Question: I have an array which stores Some section Names Like a,b,c and in each section there are questions like 'a' section contains q1,q2,q3. First i get those sections from myDB and then pass those section ID's to find questions query.
And Each Question has Score. Now what i want is the question which has 0 achieved score but have some applicable Score. i want those sections and their questions one by one.
This piece of code is working fine.
See Below
'''
<?php
$sectionIDs = $obj->getSectionIDs($formatID); //section ID array starting from 225
$sectionNames = $obj->getSectionNames($formatID);
for($i=0; $i<count($sectionIDs); $i++)
{
$section_name_print_check ="" ;
$question_ids = $obj->getQuestionID($formatID,$sectionIDs[$i]);
$questionName = $obj->getQuestionName($formatID,$sectionIDs[$i]);
for($j=0; $j<count($question_ids); $j++)
{
$score_achieved = $obj->getScore_least($question_ids[$j],$formatID,$last_waveID,$received_ID);
$score_applicable = $obj->getScore_least_applicabe($question_ids[$j],$formatID,$last_waveID,$received_ID);
if($score_achieved == 0 && $score_applicable != 0)
{
if($section_name_print_check == "" )
{
$final_result_arr[$k]["SectionName"] = $sectionNames[$i];
$section_name_print_check = $sectionNames[$j];
}
$final_result_arr[$k]["QuestionName"] = $questionName[$j];
$k++;
}
}
}
?>
'''
But in Retrieval i got some issues like extra table row. How can i get over rid of this problem. I got second echo each time. What i want is to get this echo only when new section comes.
Retrieval Code:
'''
for($i=0; $i<count($final_result_arr); $i++)
{
echo '<tr style="background-color:#6F6; font-weight:bold;"><td style="width:700px;" colspan="4">'.$final_result_arr[$i]["SectionName"].'</td></tr>';
echo '<tr><td style="width:15px;">Sr.</td><td width="399px"></td><td style="width:143px;" align="center">Achieved Score</td><td style="width:143px;" align="center">Applicable Score</td></tr>';
echo '<tr><td style="width:15px;">'.++$serial.'</td><td style="width:399px;">'.$final_result_arr[$i]["QuestionName"].'</td><td align="center" style="width:143px;">0%</td><td align="center" style="width:143px;">100%</td></tr>';
echo '<tr><td colspan="5" style="height:25px;"></td></tr>';
}
'''
The Output is:

Here i got Extra Table Row instead of getting one by one sections and question.
What could be possible solution for this problem? Should i change my array into simple array or should i change my display section? Any Help! Thanks in Advance
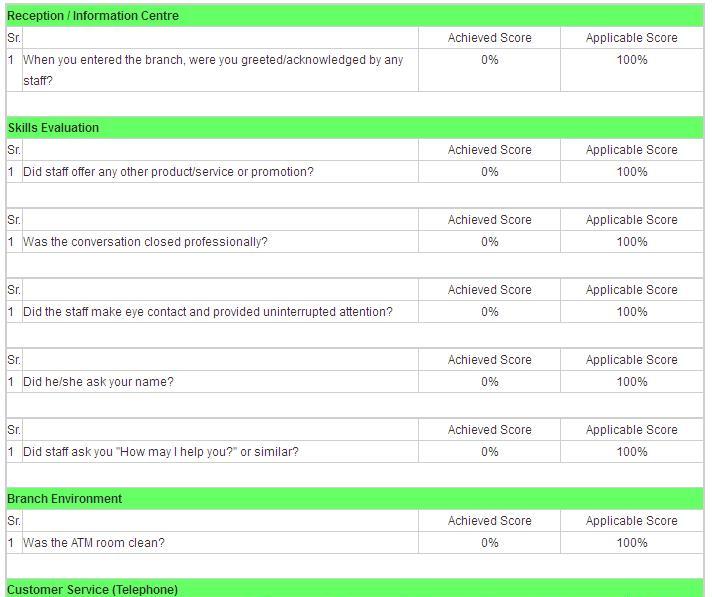
Answer: First off, your retrieval code is not the same as your output picture as your retrieval code would also show the green section bar for every question aswell.
Second, I suggest setting up your array in a different way. Your current structure:
'''
array[0] => (
array[0] => (['SectionName'] = "Skills Evaluation")
array[1] => (['QuestionName'] = "Did staff offer any other product?")
)
array[1] => (
array[0] => (['SectionName'] = "Skills Evaluation")
array[1] => (['QuestionName'] = "Was the conversation closed professionaly?")
)
'''
This means that whenever you have multiple questions per section you store the section name multiple times. Your current code assumes that the questions will all be sorted correctly. If your array is not at any point sorted correctly, your code will not display the questions per section.
You could go for a structure where you use the section as a key to an array with questions.
'''
$final_result_arr['SectionName'][$indexOfQuestion] = "Question";
array['Skills Evaluation'] => (
array['Skills Evaluation'][0] = "Question"
array['Skills Evaluation'][1] = "Another question"
)
array['Branch environment'] => (
array['Branch enviroment'][0] = "Question"
)
'''
With a structure like this you could then fetch the output like this:
'''
foreach ($final_result_arr as $section => $questions)
{
echo '<tr style="background-color:#6F6; font-weight:bold;"><td style="width:700px;" colspan="4">'.$section.'</td></tr>';
echo '<tr><td style="width:15px;">Sr.</td><td width="399px"></td><td style="width:143px;" align="center">Achieved Score</td><td style="width:143px;" align="center">Applicable Score</td></tr>';
foreach ($questions as $question)
{
echo '<tr><td style="width:15px;">'.++$serial.'</td><td style="width:399px;">'.$question.'</td><td align="center" style="width:143px;">0%</td><td align="center" style="width:143px;">100%</td></tr>';
echo '<tr><td colspan="5" style="height:25px;"></td></tr>';
}
}
'''
You'll obviously have to adjust your code to fill up the array though, if you then want to also store the achieved and applicable score you could instead make $question an array and have it store those values.
Filling up the array:
'''
if($score_achieved == 0 && $score_applicable != 0)
{
$final_result_arr[$sectionName[$i]][] = $questionName[$j];
}
'''
Or if you want the scores aswell:
'''
if($score_achieved == 0 && $score_applicable != 0)
{
$final_result_arr[$sectionName[$i]][] = array($questionName[$j], 'score', 'score');
}
'''